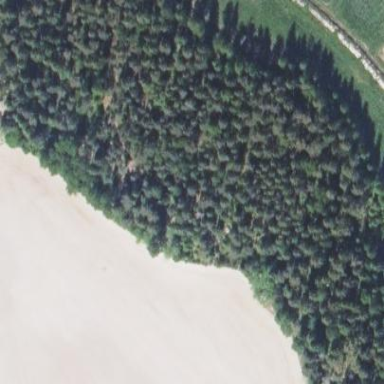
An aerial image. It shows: Forest area.